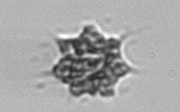
Label: Dictyocha